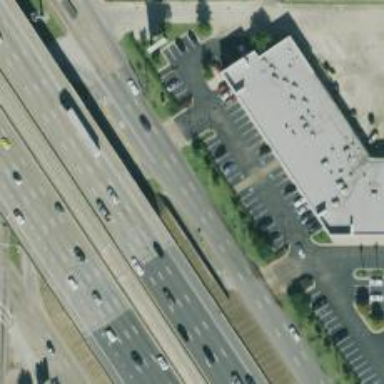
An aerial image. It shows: Secondary road with separate sidewalk and frontage road.